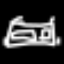
Label: bed